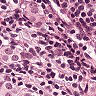
Metastatic tissue present: yes